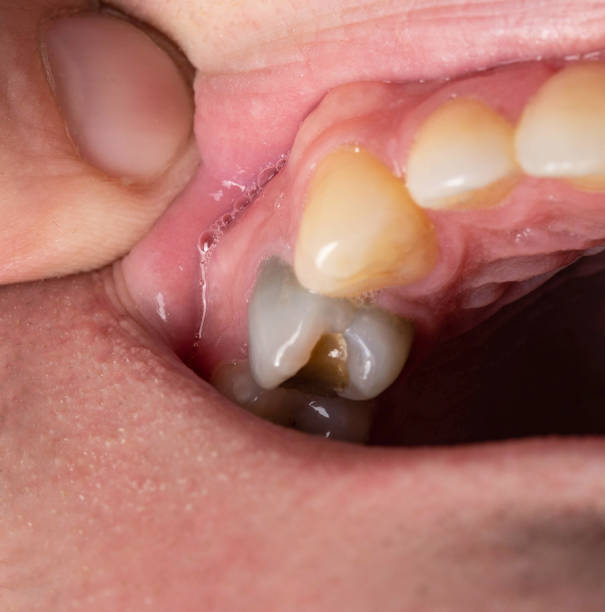
Condition: Caries